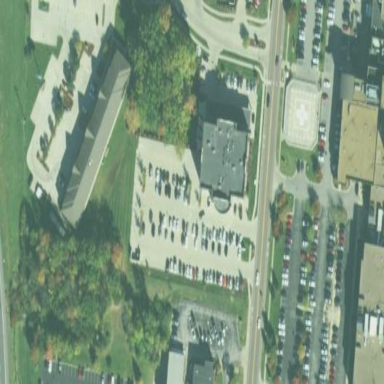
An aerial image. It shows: Healthcare clinic.